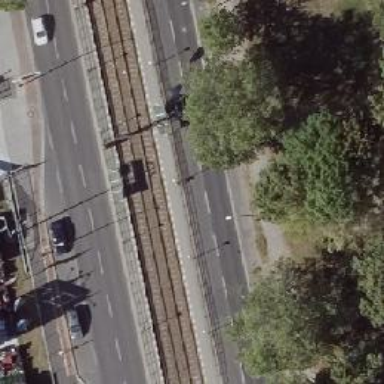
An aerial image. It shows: Tram stop position for public transport.